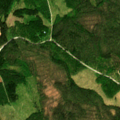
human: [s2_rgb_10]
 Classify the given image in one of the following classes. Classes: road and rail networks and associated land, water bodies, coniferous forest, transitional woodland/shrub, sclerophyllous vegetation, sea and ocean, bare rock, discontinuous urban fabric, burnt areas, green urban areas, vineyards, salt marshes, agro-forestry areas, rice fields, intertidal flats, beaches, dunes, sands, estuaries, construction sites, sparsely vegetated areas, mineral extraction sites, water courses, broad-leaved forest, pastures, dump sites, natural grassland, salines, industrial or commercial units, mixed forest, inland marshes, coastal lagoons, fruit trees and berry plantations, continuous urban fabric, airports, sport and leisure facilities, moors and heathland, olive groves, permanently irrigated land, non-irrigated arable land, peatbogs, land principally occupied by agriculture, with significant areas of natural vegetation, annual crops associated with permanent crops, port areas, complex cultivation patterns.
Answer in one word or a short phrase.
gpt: coniferous forest, mixed forest, transitional woodland/shrub